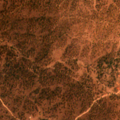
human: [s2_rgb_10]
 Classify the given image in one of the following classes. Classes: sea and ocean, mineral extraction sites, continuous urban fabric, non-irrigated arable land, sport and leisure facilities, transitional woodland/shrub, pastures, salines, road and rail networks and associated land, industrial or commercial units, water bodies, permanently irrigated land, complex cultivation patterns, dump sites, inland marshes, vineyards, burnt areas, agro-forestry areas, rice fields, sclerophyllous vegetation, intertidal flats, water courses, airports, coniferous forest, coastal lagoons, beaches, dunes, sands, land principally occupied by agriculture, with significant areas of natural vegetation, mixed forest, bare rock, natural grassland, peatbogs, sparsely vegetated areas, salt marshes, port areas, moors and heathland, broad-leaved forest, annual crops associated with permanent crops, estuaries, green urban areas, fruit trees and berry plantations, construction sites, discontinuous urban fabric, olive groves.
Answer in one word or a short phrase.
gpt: agro-forestry areas